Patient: sex F, age 77
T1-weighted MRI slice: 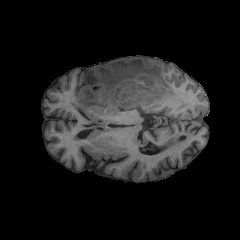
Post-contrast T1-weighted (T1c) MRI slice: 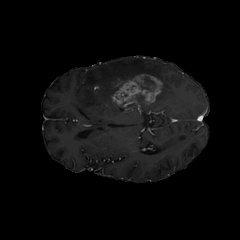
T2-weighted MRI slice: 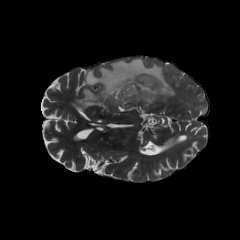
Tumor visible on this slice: yes
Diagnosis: Glioblastoma, IDH-wildtype
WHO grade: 4